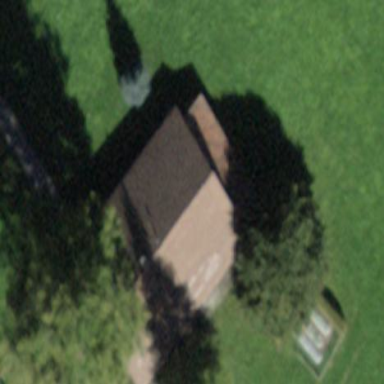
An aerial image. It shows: Farm building.